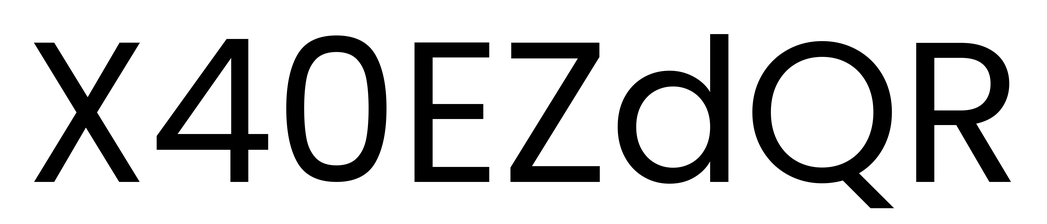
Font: Poppins-Regular